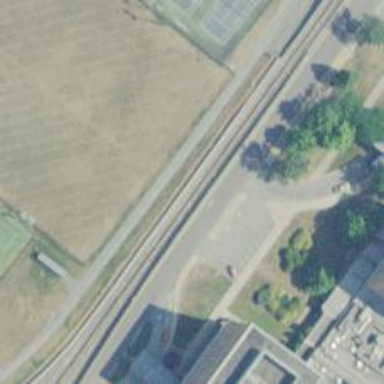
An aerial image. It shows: Bus guideway along electrified rail.